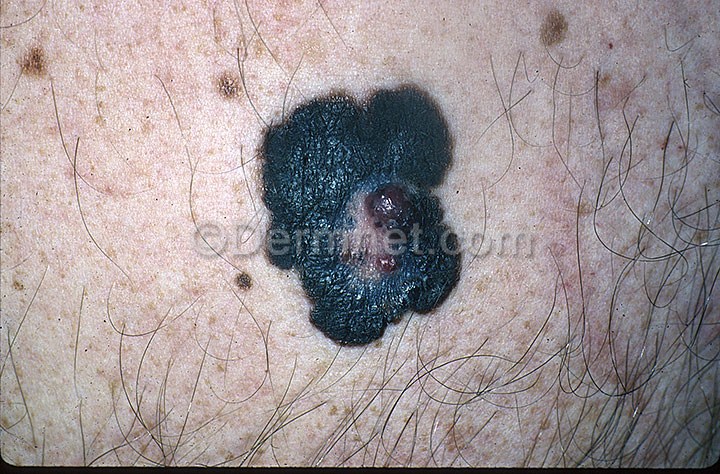
Disease: Melanoma Skin Cancer Nevi and Moles